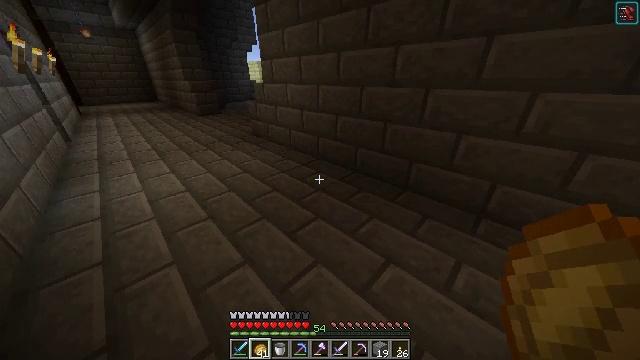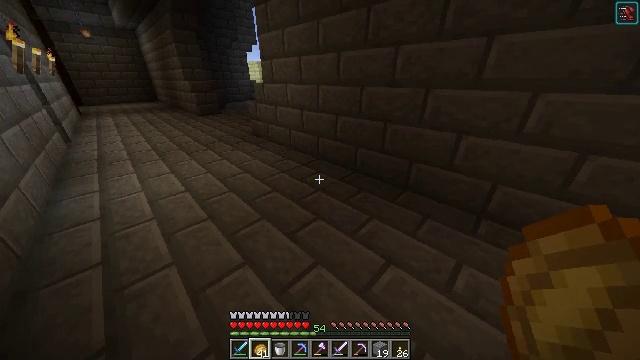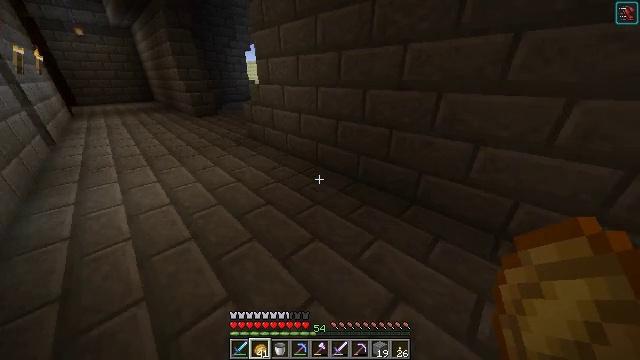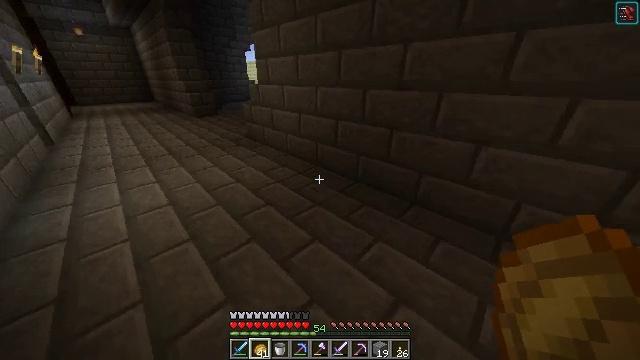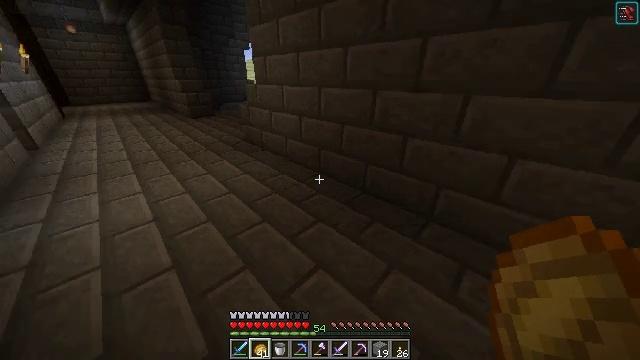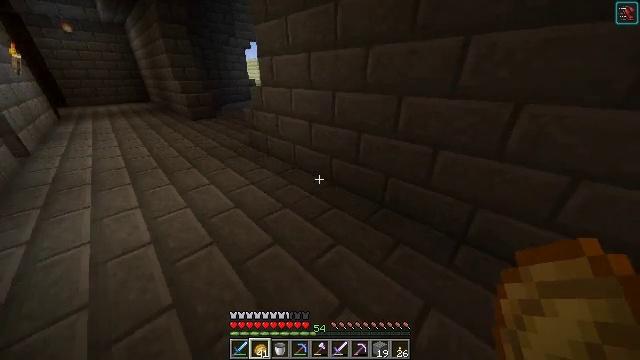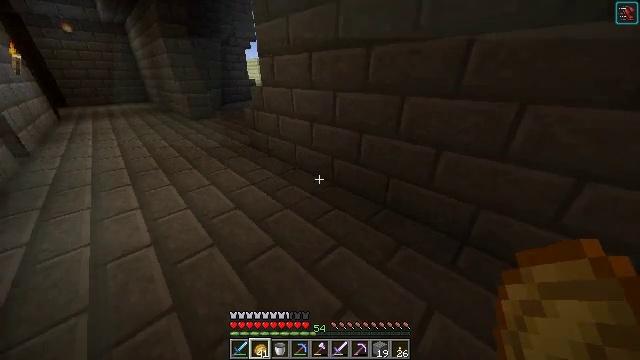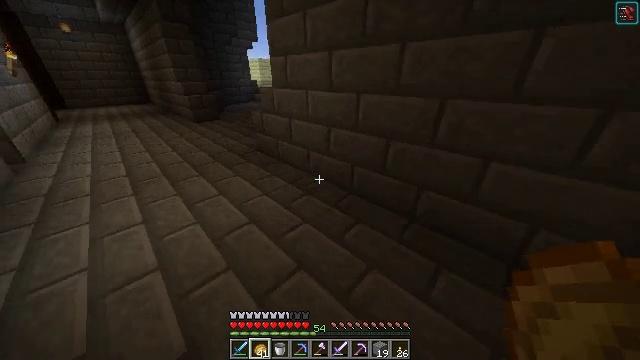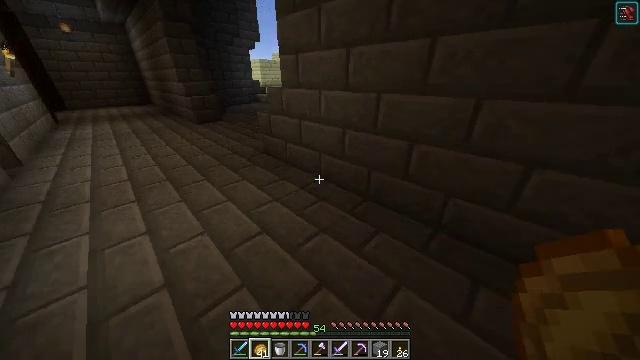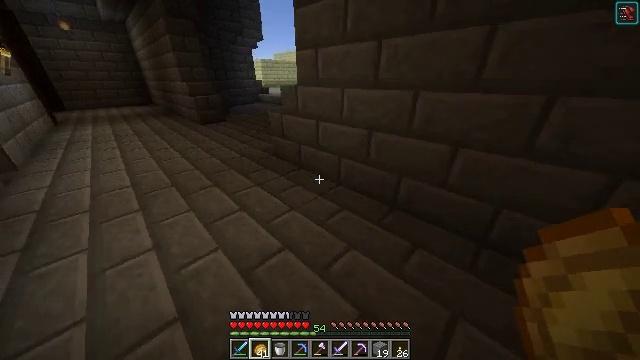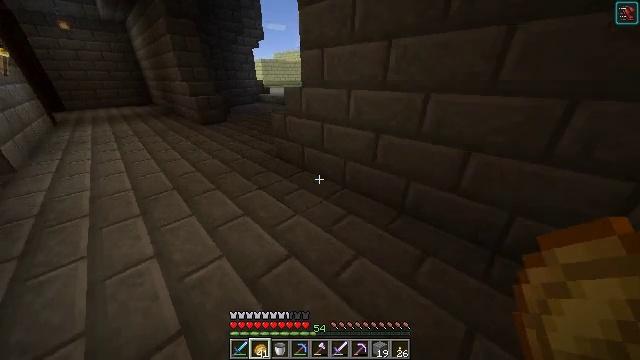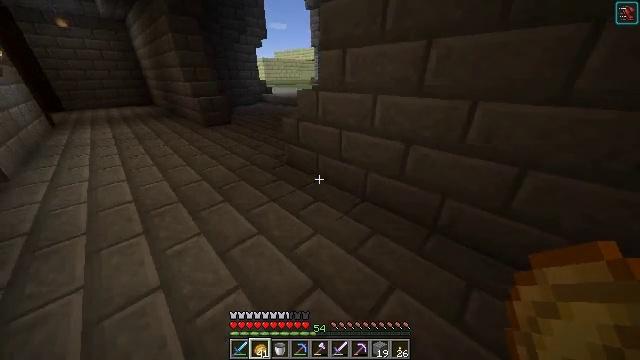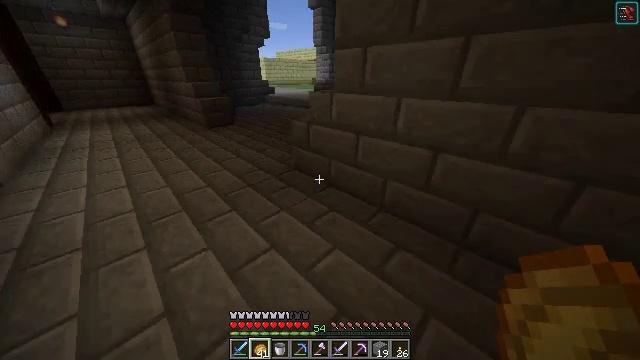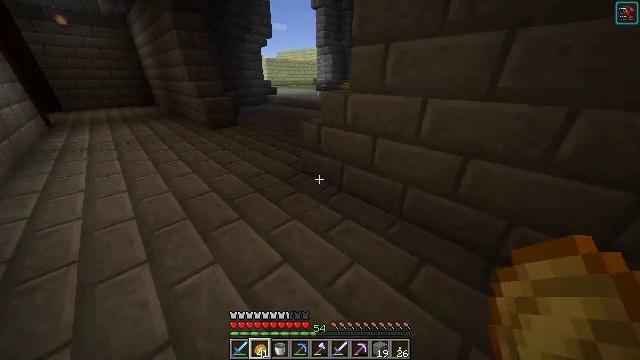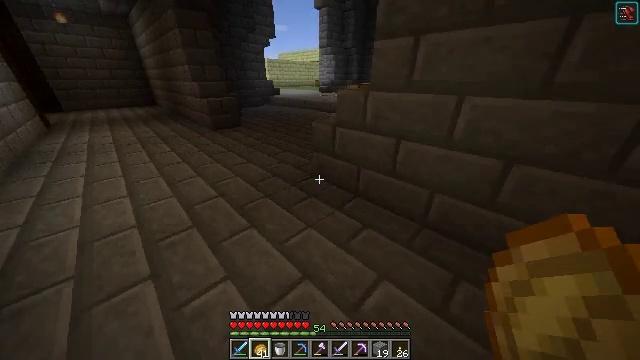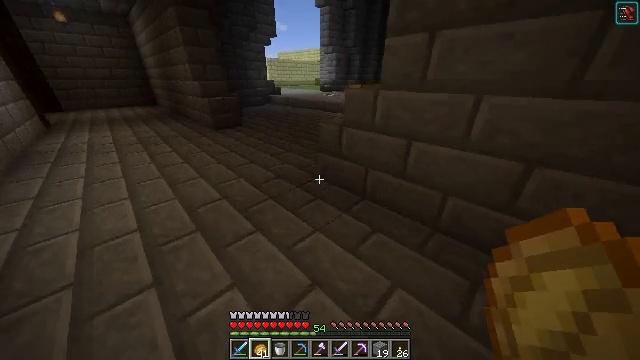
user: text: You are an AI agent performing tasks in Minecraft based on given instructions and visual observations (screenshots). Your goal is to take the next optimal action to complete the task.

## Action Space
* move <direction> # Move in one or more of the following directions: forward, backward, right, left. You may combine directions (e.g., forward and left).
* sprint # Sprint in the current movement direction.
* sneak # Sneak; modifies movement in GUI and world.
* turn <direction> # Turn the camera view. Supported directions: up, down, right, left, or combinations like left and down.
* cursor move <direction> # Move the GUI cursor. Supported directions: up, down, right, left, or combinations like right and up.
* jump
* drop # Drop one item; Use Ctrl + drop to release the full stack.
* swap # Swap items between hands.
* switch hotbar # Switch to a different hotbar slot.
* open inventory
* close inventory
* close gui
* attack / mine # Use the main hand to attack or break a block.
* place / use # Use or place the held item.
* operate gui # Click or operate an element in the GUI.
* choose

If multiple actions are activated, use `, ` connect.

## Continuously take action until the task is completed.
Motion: motion action
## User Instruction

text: Open the crafting grid to make a glowstone.
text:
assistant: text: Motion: move forward
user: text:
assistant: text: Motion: move forward
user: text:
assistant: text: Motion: move forward
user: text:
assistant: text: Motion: move forward and move left
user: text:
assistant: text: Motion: move forward and move left
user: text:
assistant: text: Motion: move forward and move left
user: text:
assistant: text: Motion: move forward and move left
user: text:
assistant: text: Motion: move forward and move left
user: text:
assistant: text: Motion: move forward and move left
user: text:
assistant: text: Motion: move forward and move left
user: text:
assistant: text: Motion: move forward and move left
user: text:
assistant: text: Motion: move forward and move left
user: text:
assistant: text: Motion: move forward and move left
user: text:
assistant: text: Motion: move forward and move left
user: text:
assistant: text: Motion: move forward and move left
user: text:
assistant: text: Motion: move forward and move left
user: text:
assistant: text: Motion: move forward and move left
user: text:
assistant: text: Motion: no_op
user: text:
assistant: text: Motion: turn left
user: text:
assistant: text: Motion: turn left
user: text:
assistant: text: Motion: turn left
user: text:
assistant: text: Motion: turn left
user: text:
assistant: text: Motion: move forward
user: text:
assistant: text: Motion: move forward
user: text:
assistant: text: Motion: no_op
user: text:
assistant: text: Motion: no_op
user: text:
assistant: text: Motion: move forward
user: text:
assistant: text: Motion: move forward
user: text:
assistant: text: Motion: move forward, turn right
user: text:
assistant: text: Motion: move forward and move left, turn right and up